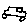
Label: car